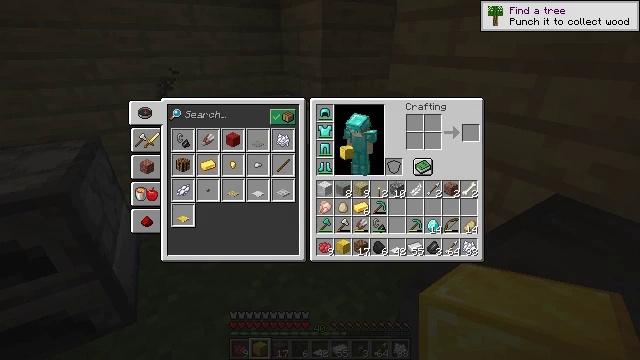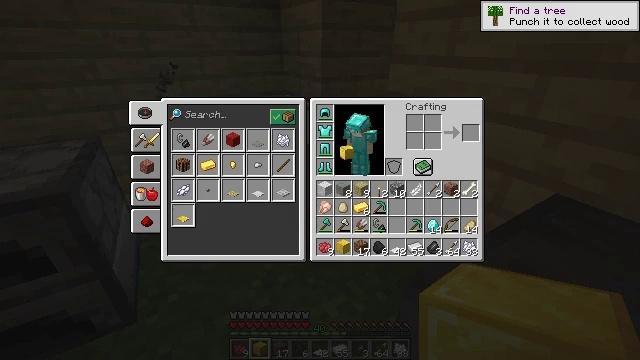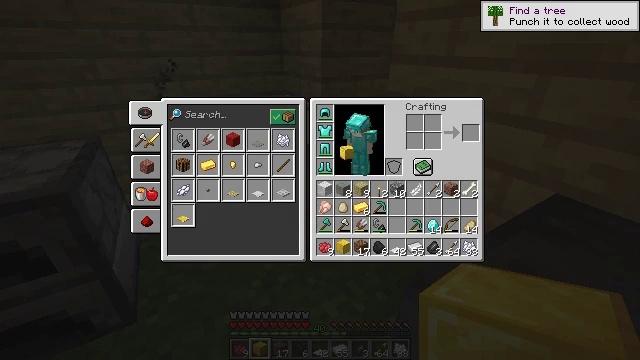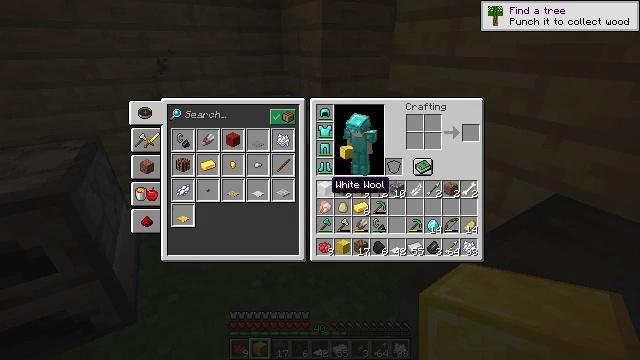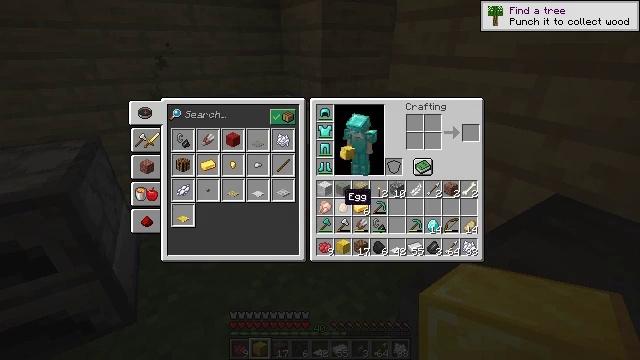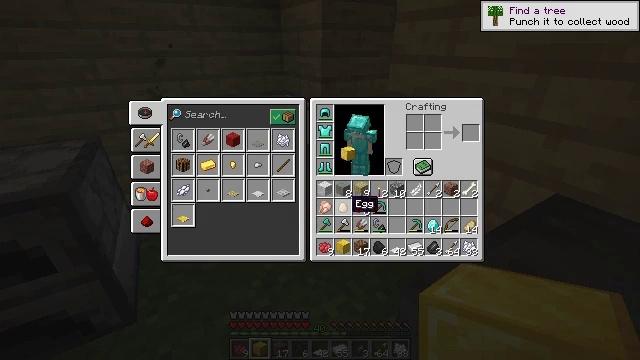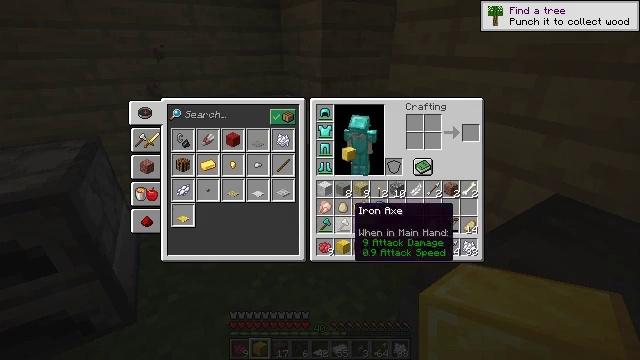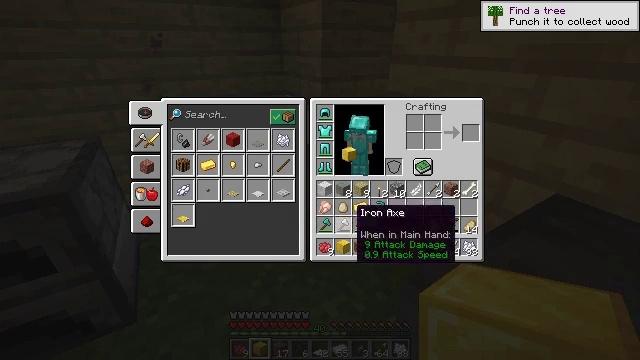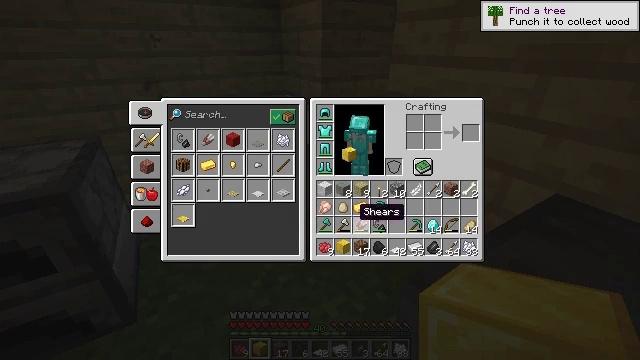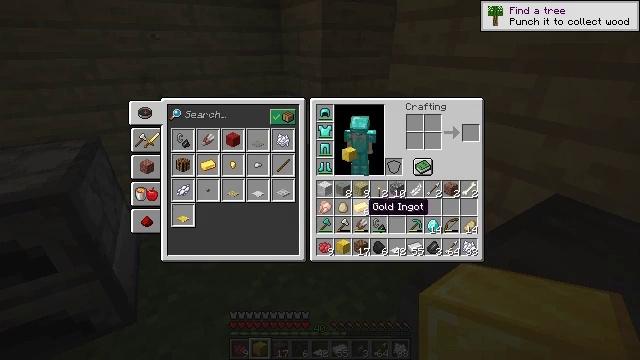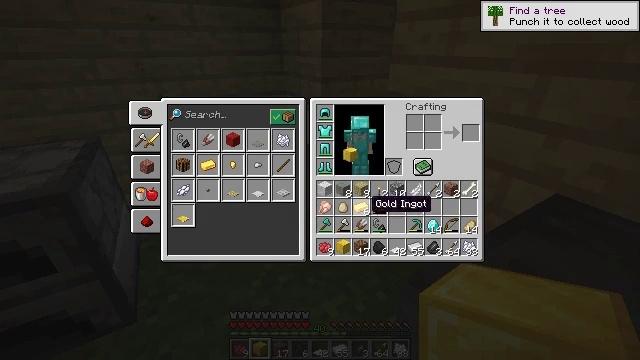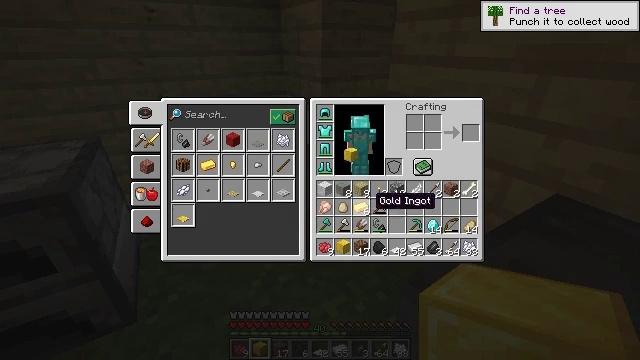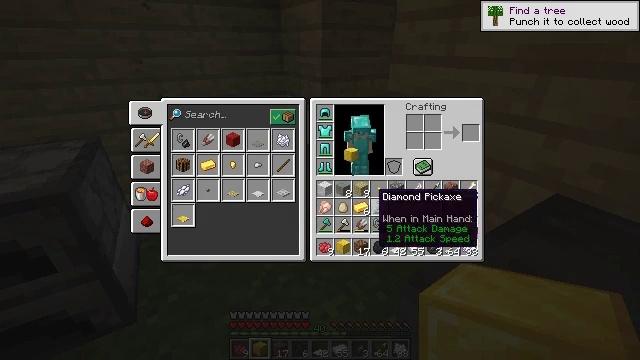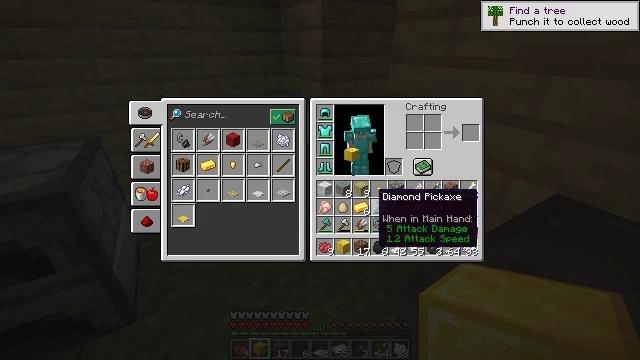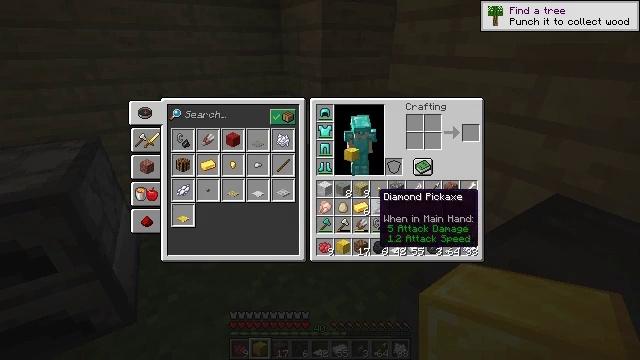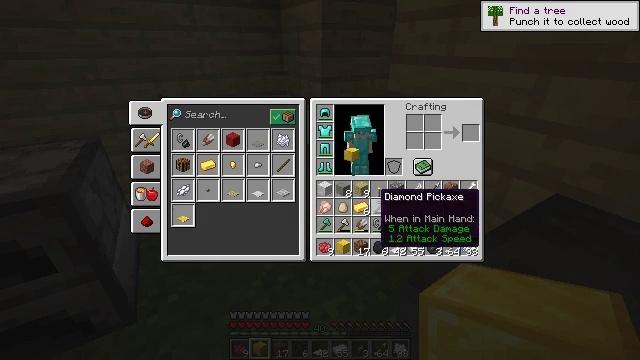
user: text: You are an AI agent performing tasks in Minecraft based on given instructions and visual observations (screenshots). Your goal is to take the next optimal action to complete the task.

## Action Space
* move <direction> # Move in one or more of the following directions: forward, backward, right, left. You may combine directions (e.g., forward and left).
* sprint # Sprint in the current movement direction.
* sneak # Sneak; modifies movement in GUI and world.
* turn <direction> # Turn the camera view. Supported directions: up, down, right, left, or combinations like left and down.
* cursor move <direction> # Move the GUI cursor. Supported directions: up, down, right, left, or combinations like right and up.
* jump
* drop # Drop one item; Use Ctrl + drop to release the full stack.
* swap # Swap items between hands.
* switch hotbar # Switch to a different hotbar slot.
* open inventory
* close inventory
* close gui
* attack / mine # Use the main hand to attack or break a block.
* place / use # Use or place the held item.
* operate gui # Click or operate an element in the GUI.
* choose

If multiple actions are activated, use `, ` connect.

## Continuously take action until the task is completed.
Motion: motion action
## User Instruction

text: Dig up the gold block to add to your inventory.
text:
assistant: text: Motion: no_op
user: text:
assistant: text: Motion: no_op
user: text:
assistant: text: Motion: cursor move right and down
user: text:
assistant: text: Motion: cursor move right and down
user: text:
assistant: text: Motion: cursor move down
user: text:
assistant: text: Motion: no_op
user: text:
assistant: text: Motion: no_op
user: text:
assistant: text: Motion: no_op
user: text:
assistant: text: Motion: cursor move right
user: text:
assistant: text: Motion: no_op
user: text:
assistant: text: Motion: no_op
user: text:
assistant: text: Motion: no_op
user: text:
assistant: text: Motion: no_op
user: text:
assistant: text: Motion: no_op
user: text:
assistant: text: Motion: no_op
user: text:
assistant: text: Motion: no_op
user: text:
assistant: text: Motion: no_op
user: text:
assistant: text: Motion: operate gui
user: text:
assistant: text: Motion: operate gui
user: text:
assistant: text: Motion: no_op
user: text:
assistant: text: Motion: cursor move down
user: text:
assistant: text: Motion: cursor move down
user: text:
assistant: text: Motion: no_op
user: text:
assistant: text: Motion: no_op
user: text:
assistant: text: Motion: no_op
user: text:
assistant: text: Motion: no_op
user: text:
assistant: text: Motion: no_op
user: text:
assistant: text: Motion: operate gui
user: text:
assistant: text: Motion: operate gui
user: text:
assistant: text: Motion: no_op